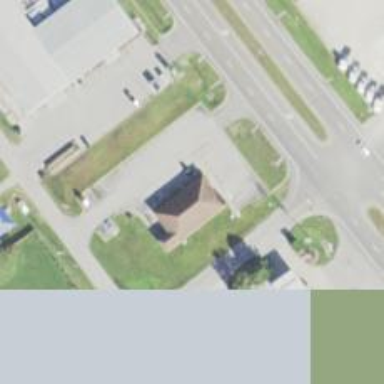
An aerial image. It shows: Post office.